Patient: sex M, age 61
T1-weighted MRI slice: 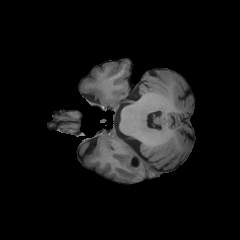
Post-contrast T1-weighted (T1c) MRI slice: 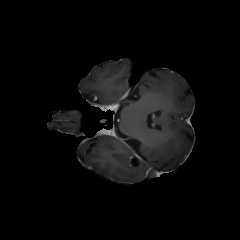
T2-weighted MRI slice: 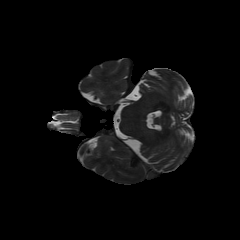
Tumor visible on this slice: no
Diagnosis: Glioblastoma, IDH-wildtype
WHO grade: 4